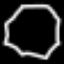
Label: octagon